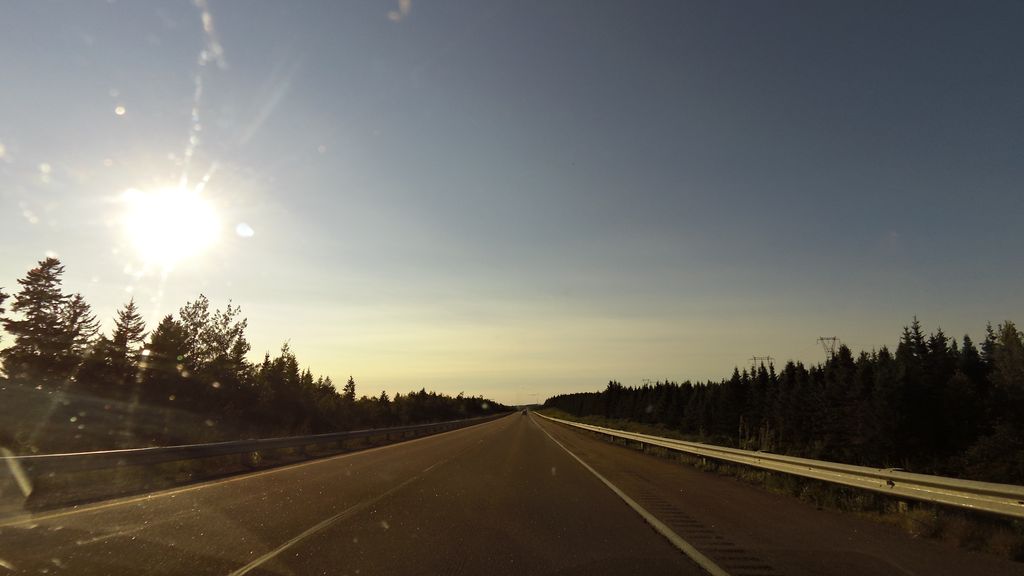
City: charlottetown